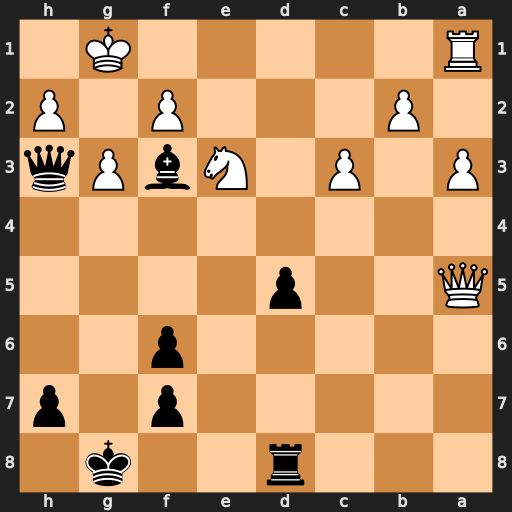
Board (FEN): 3r2k1/5p1p/5p2/Q2p4/8/P1P1NbPq/1P3P1P/R5K1
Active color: b
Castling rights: -
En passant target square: -
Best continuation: Re8 Qb5 Rxe3 Qf1 Qxf1+